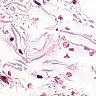
Metastatic tissue present: no